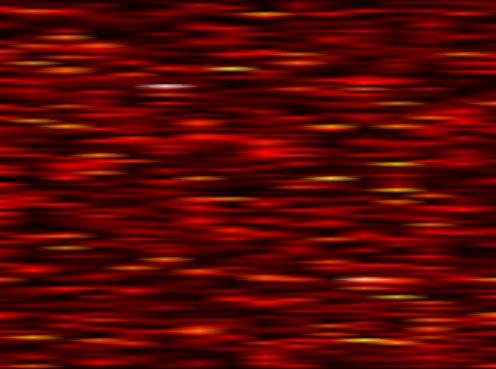
Label: OFDM